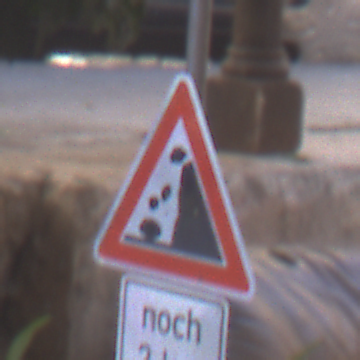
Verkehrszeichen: SteinschlagRechts
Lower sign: LaengeEinerStrecke4
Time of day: MorningAfternoon
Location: Outdoor (Urban)
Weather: Clear
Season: NotSpecified
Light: Natural